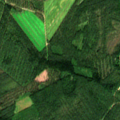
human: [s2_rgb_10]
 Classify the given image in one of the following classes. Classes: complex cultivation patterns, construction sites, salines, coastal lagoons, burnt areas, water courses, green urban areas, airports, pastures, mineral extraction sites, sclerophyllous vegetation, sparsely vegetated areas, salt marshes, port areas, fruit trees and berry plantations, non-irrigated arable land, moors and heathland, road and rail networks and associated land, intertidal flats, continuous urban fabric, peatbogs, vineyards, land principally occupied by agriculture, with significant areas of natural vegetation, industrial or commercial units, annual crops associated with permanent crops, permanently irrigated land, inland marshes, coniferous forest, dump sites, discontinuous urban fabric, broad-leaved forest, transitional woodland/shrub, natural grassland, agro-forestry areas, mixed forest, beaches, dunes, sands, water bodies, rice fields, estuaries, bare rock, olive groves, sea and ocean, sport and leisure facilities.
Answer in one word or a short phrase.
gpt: land principally occupied by agriculture, with significant areas of natural vegetation, coniferous forest, mixed forest, transitional woodland/shrub